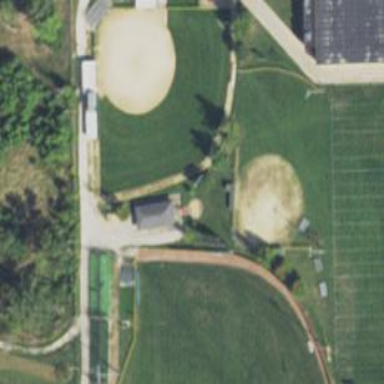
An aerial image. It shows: Softball pitch designated for baseball sports.